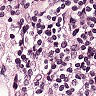
Metastatic tissue present: no